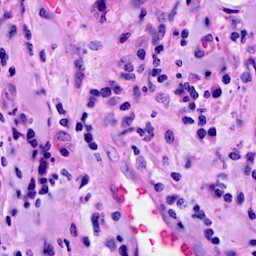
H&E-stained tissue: Breast